Interaction volume radius: 5 \u00c5
Interaction volume height: 35 \u00c5
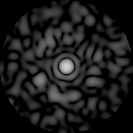
Disorder parameter: 0.8375